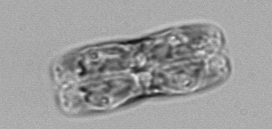
Label: pennate_morphotype1